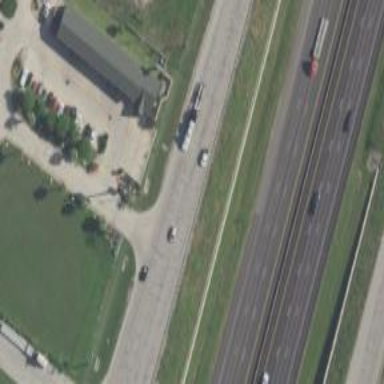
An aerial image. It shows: Secondary road with frontage road alongside.